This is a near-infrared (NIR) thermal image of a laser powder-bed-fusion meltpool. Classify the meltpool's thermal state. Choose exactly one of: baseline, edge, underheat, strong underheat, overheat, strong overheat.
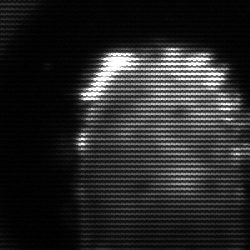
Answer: baseline